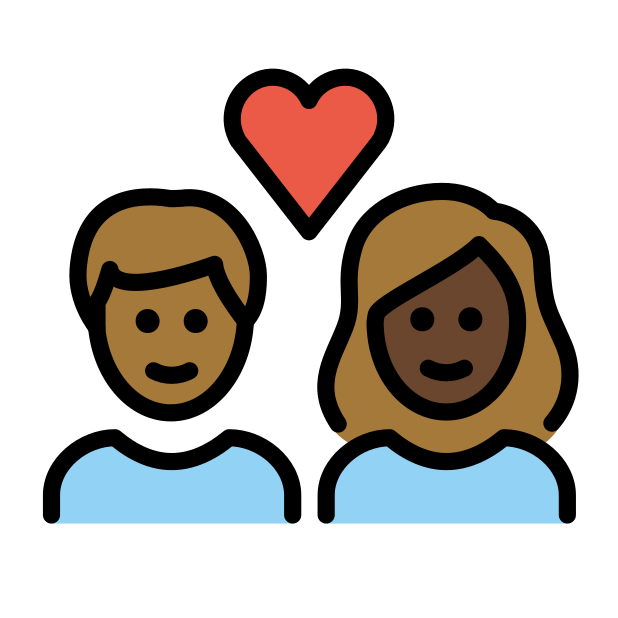
couple with heart: woman, man, medium-dark skin tone, dark skin tone